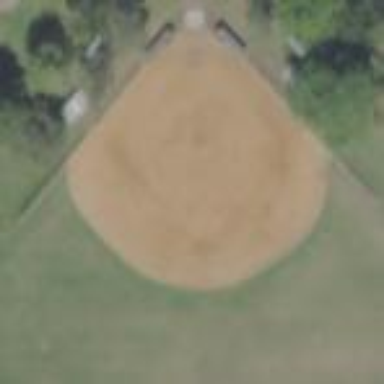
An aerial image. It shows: Baseball pitch for leisure land activities.